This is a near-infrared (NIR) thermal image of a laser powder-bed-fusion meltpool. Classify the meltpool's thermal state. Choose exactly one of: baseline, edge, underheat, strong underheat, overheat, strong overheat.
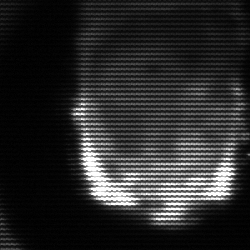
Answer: baseline